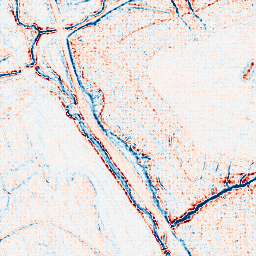
Category: edge_preserving
Decomposition family: anisotropic_diffusion
Decomposition parameters: iterations: 10
kappa: 10
gamma: 0.1
Upsampling method: sinc_hamming
Upsampling parameters: scale: 4
kernel_size: 4
Upsampling scale: 4